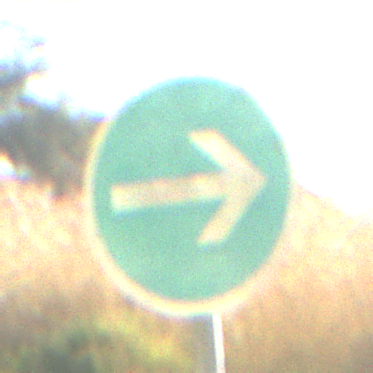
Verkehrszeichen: VorgeschriebeneFahrtrichtungHierRechts
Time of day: MorningAfternoon
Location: Outdoor (Nature)
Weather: PartlyCloudy
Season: NotSpecified
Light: Natural